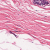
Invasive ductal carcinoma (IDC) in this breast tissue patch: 0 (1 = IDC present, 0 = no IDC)